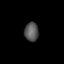
Tissue: prostate
Cell type: T cells
Senescence score: 0.7111
Nuclear area (px): 259
Mean DAPI intensity: 86.579